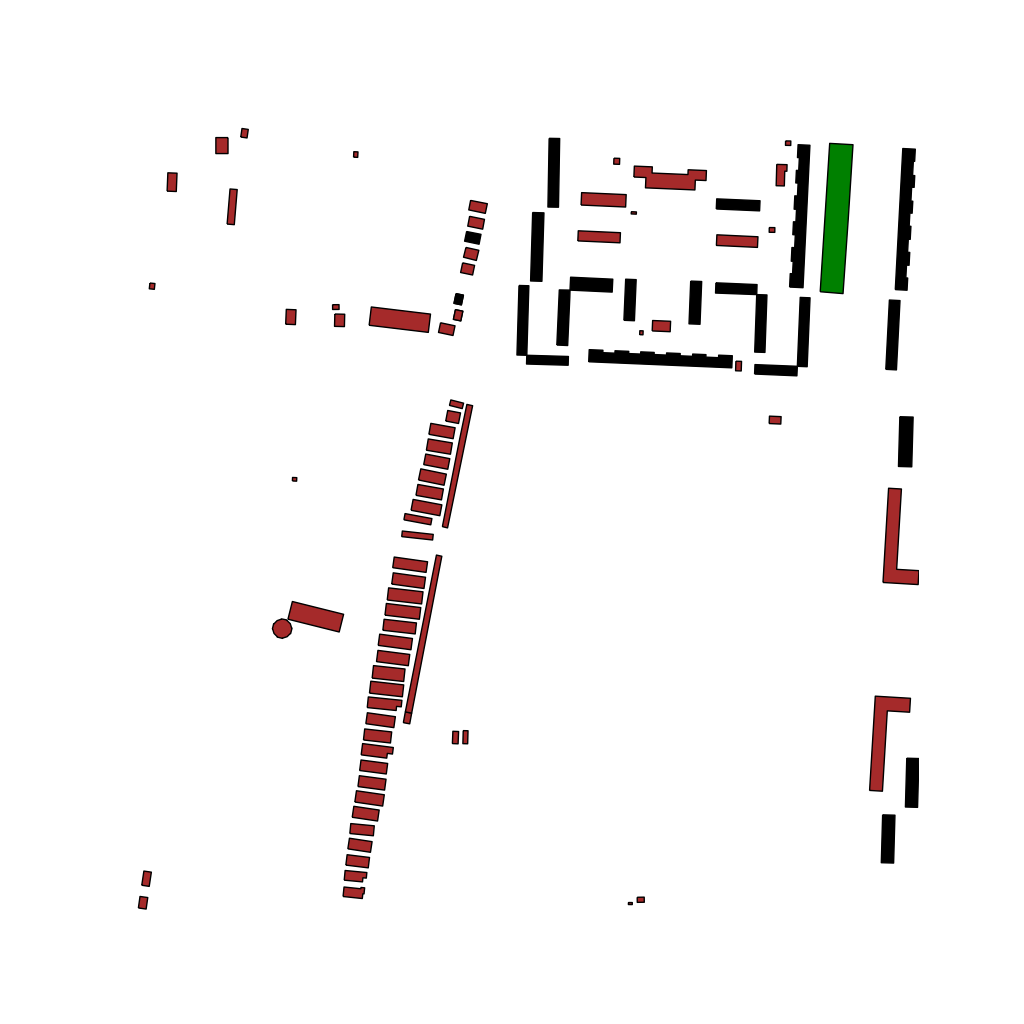
Tags: overhead vector_map, industrial, recreation, residential, historical, soviet, high_rise, individual_rise, low_rise, density_3, Building, Facility, Park, 1.0 km²